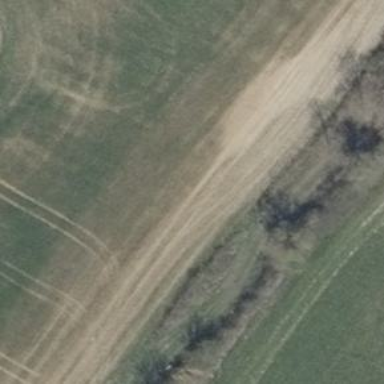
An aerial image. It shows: Rough earth track with grade 5 surface quality. It has very horrible smoothness.